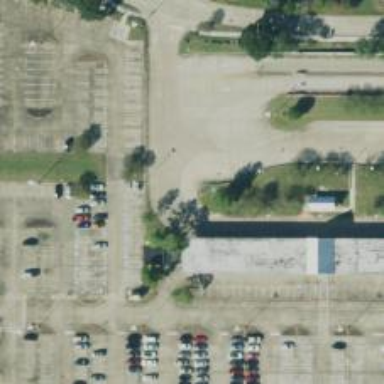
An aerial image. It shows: Parking space is available.